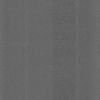
Label: dusty